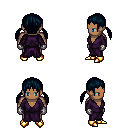
a pixel art fantasy rpg character, male body template, human, dark skin, purple robe, gold greaves, raven twin-tailed hairstyle, metal gloves, gold boots, four views (front, back, left, right), 2x2 character sprite sheet, small pixel art, hard edges, no anti-aliasing